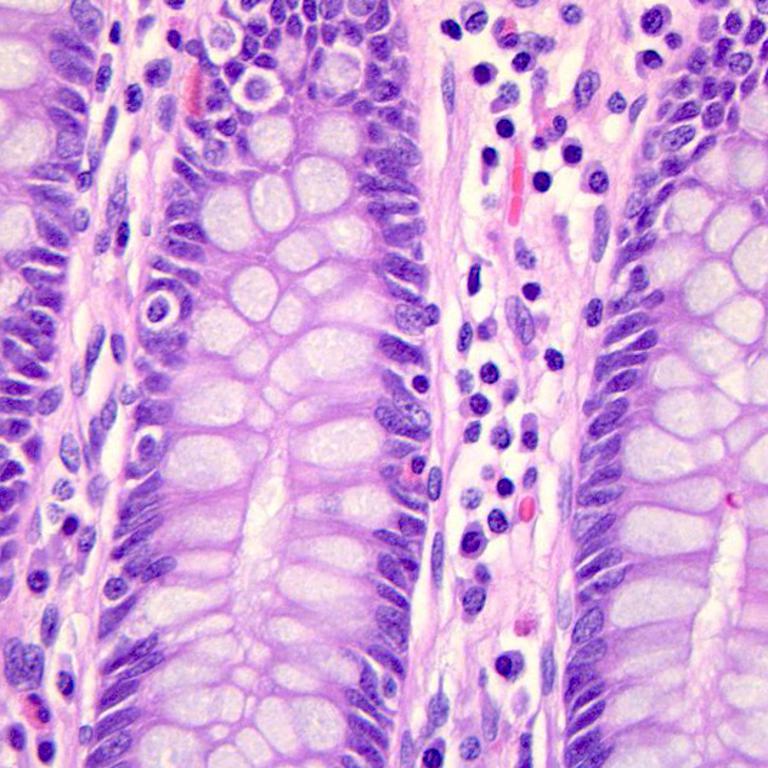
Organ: colon
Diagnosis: benign